Question: GOAL: Print "Eden Ivy" onto my console.
I am following <URL> for Selenium Webdriver.
The following is the line of interest. Here is the screenshot:

HTML:
'<a href="/model/77291/eden-ivy" title="Eden Ivy" class="sc-1b6bgon-7 cGUerq">Eden Ivy</a>'
How exactly do I grab and print "Eden Ivy" ?
I tried:
'''
name = driver.find_element_by_class_name('sc-1b6bgon')
print(name)
'''
and
'''
name = driver.find_element_by_class_name('sc-1b6bgon-7 cGUerq')
print(name)
'''
But they don't seem to be working. What am I doing wrong?
Edit: I can't use the words "Eden Ivy" when grabbing, it has to be by element. So that I can use this function for other names.
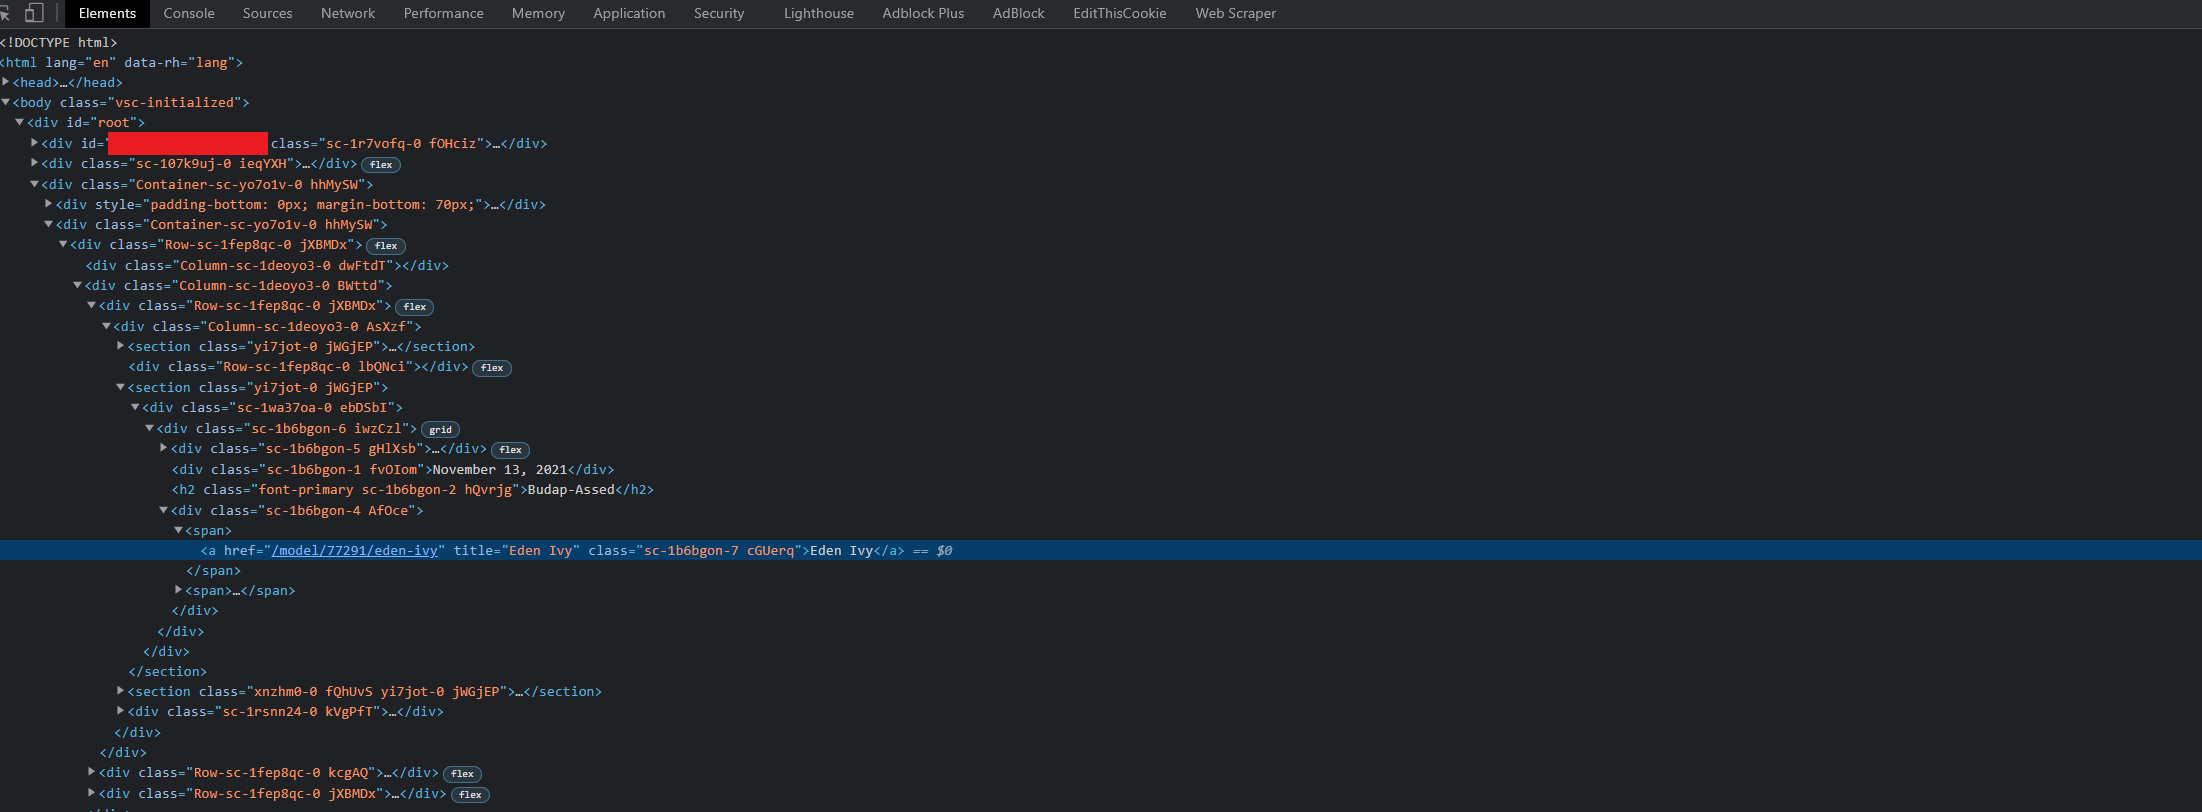
Answer: It would be difficult to extract the using the class attributes as they are dynamic in nature.
To print the 'innerText' attribute you can use either of the following <URL>:
- Using 'xpath' and attribute:'''
print(driver.find_element_by_xpath("//h2[text()]//following::div[1]/span/a").text)
'''
---
Ideally you need to induce <URL>:
- Using 'XPATH' and 'get_attribute("innerHTML")':'''
print(WebDriverWait(driver, 20).until(EC.visibility_of_element_located((By.XPATH, "//h2[text()]//following::div[1]/span/a"))).get_attribute("innerHTML"))
'''
- : You have to add the following imports :'''
from selenium.webdriver.support.ui import WebDriverWait
from selenium.webdriver.common.by import By
from selenium.webdriver.support import expected_conditions as EC
'''